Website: crate-barrel
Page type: billing-address
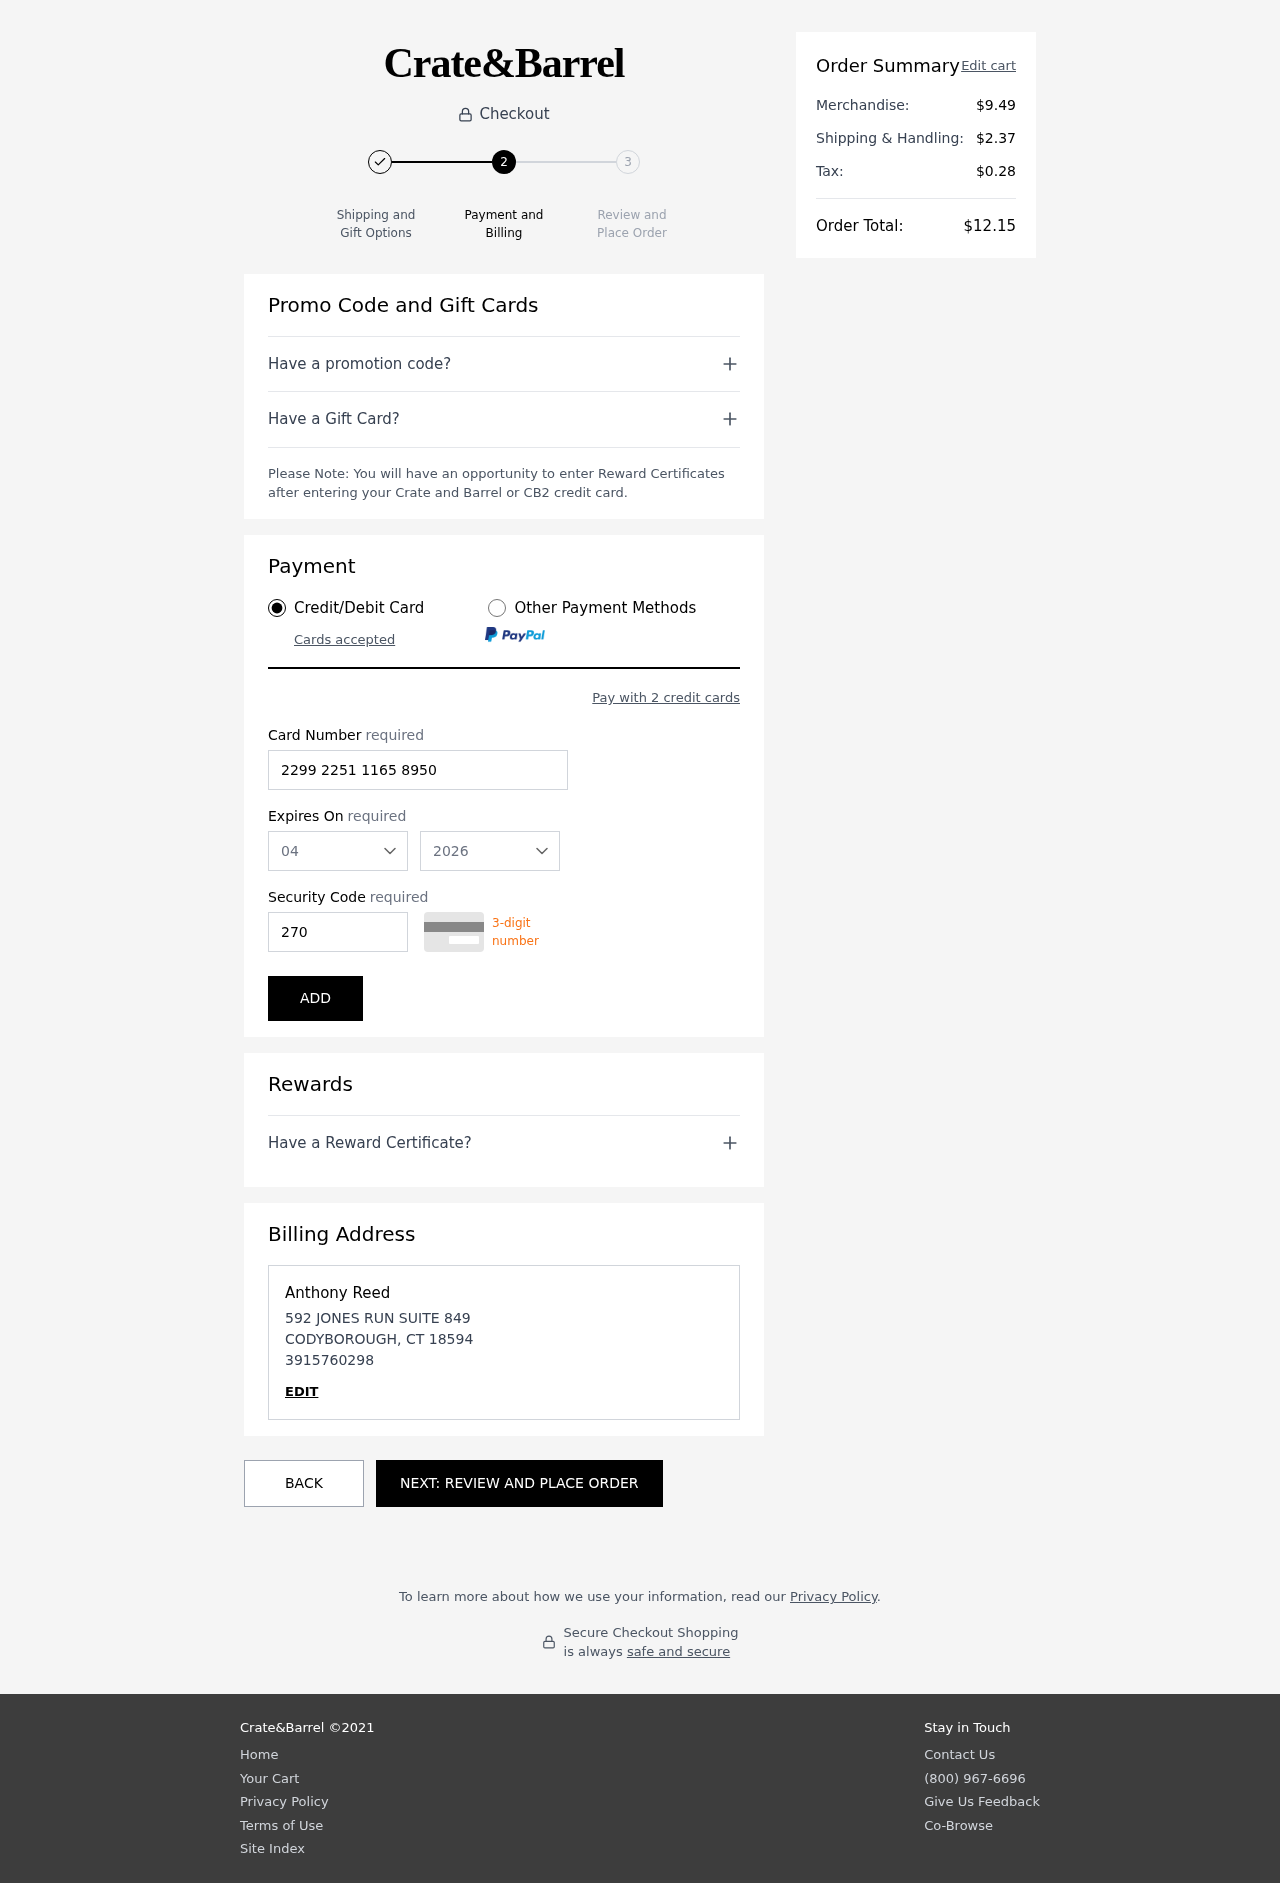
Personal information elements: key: PII_CARD_CVV
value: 270
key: PII_CARD_EXPIRY_MONTH
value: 04
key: PII_CARD_EXPIRY_YEAR
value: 26
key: PII_CARD_NUMBER
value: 2299 2251 1165 8950
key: PII_CITY
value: CODYBOROUGH
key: PII_FULLNAME
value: Anthony Reed
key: PII_PHONE
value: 3915760298
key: PII_POSTCODE
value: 18594
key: PII_STATE_ABBR
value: CT
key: PII_STREET
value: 592 JONES RUN SUITE 849
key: PII_FIRSTNAME
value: Anthony
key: PII_LASTNAME
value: Reed
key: PII_PHONE_LINE
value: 0298
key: PII_PHONE_SUFFIX
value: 0298
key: PII_POSTCODE_FULL
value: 18594
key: PII_PHONE2
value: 3915760298
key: PII_PHONE3
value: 3915760298
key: PII_FULLNAME2
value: Anthony Reed
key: PII_FULLNAME3
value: Anthony Reed
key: PII_FIRSTNAME2
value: Anthony
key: PII_FIRSTNAME3
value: Anthony
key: PII_LASTNAME2
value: Reed
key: PII_LASTNAME3
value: Reed
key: PII_FIRSTNAME_DERIVED
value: Anthony
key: PII_LASTNAME_DERIVED
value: Reed
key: PII_PHONE_NUMERIC
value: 3915760298
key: PII_POSTCODE_NUMERIC
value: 18594
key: PII_PHONE2_NUMERIC
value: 3915760298
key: PII_PHONE3_NUMERIC
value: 3915760298
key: PII_FULLNAME_DERIVED
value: Anthony Reed
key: PII_NAME_FULL_DERIVED
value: Anthony Reed
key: PII_PHONE_DIGITS
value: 3915760298
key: PII_PHONE_LAST4
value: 0298
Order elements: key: ORDER_SUBTOTAL
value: $9.49
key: ORDER_SHIPPING_COST
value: $2.37
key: ORDER_TAX
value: $0.28
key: ORDER_TOTAL
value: $12.15